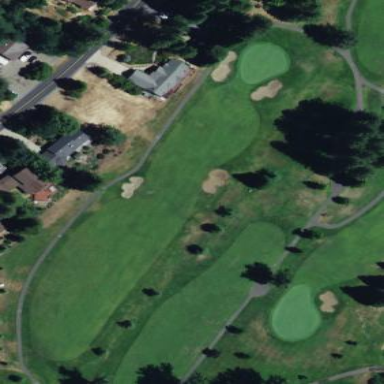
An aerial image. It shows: Grassy area designated as golf fairway.